Field crop: maize
Growth stage: 1
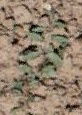
Species: convolvulus